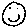
Label: smiley face